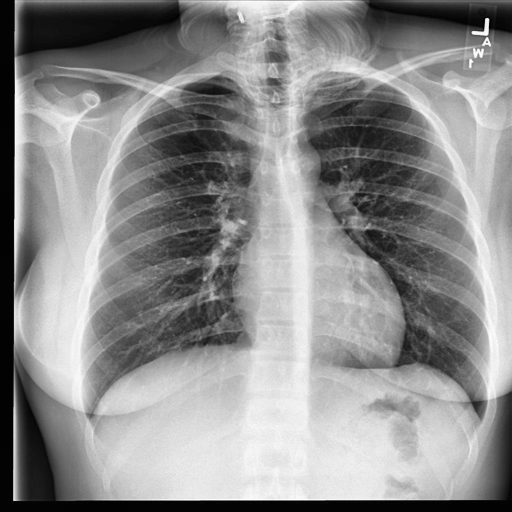
Finding: NORMAL